Question: I would like to use shaders to increase my in-game performance.

As you can see, I am cutting out the far-away pixels from rendering, using the 'discard' function.
However, for some reason this is not increasing FPS. I have got the exact same 5 FPS that I have got without any shaders at all! The low FPS is because I chose to render an absolute ton of trees, but since they are not seen... Then why are they causing lag!?
My fragment shader code:
'''
varying vec4 position_in_view_space;
uniform sampler2D color_texture;
void main()
{
float dist = distance(position_in_view_space,
vec4(0.0, 0.0, 0.0, 1.0));
if (dist < 1000.0)
{
gl_FragColor = gl_Color;
// color near origin
}
else
{
//kill;
discard;
//gl_FragColor = vec4(0.3, 0.3, 0.3, 1.0);
// color far from origin
}
}
'''
My vertex shader code:
'''
varying vec4 position_in_view_space;
void main()
{
gl_TexCoord[0] = gl_MultiTexCoord0;
gl_FrontColor = gl_Color;
position_in_view_space = gl_ModelViewMatrix * gl_Vertex;
// transformation of gl_Vertex from object coordinates
// to view coordinates;
gl_Position = gl_ModelViewProjectionMatrix * gl_Vertex;
}
'''
(I have got very slightly modified fragment shader for the terrain texturing and a lower distance for the trees (Ship in that screenshot is too far from trees), however it is basically the same idea.)
So, could someone please tell me why 'discard' is not improving performance? If it can't, is there another way to make unwanted vertices not render (or render less vertices further away) to increase performance?
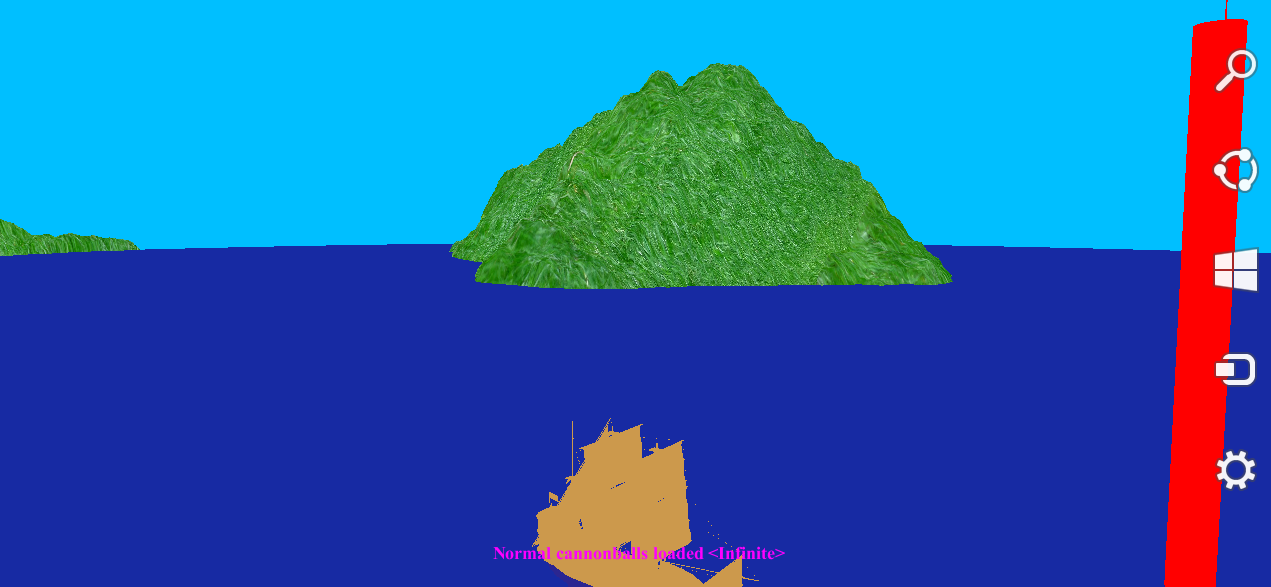
Answer: using 'discard' will actually prevent the GPU from using the depth buffer before invoking the fragment shader.
It's much simpler to adjust the far plane of the projection matrix so unwanted vertices are outside the render box.
Also consider not calling the glDraw for distant trees in the first place.
you can for example group the trees per island and then per island check if it is close enough for the trees to render and just not call glDraw* when it's not.